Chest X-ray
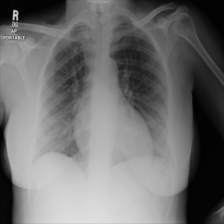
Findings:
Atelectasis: negative
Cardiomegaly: negative
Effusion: negative
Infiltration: negative
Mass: negative
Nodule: negative
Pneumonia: negative
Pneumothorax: negative
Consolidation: negative
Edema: negative
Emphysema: negative
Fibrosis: negative
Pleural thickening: negative
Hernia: negative